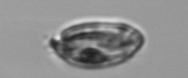
Label: Katodinium_or_Torodinium